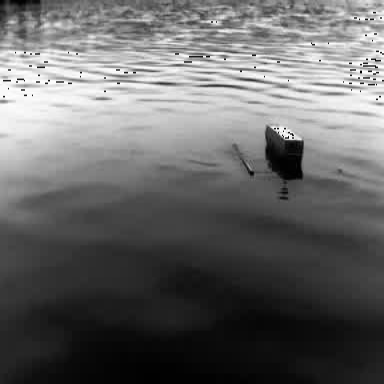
There is a fishing_boat in the infrared image.